Question: I've written a variation of the 'cumsum' function, where I multiply the previous sum by a decay factor before adding the current value:
'''
decay <- function(x, decay=0.5){
for (i in 2:length(x)){
x[i] <- x[i] + decay*x[(i-1)]
}
return(x)
}
'''
Here's a demo, using a binary variable to make the effect clear:
'''
set.seed(42)
Events <- sample(0:1, 50, replace=TRUE, prob=c(.7, .3))
plot(decay(Events), type='l')
points(Events)
'''

Compiling this function speeds it up a lot:
'''
#Benchmark
library(compiler)
library(rbenchmark)
cumsum_decayCOMP <- cmpfun(cumsum_decay)
Events <- sample(0:1, 10000, replace=TRUE, prob=c(.7, .3))
benchmark(replications=rep(100, 1),
cumsum_decay(Events),
cumsum_decayCOMP(Events),
columns=c('test', 'elapsed', 'replications', 'relative'))
test elapsed replications relative
1 cumsum_decay(Events) 3.28 100 6.979
2 cumsum_decayCOMP(Events) 0.47 100 1.000
'''
But I suspect vectorizing would improve it even more. Any ideas?
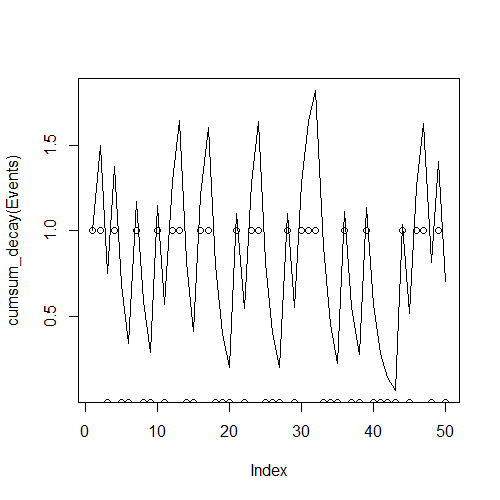
Answer: Try the 'filter' function:
'''
filter.decay <- function(x, decay=0.5) filter(x, decay, method = "recursive")
'''
It is very fast:
'''
# test elapsed replications relative
# 1 cumsum_decay(Events) 4.83 100 19.32
# 2 cumsum_decayCOMP(Events) 1.00 100 4.00
# 3 filter.decay(Events) 0.25 100 1.00
'''